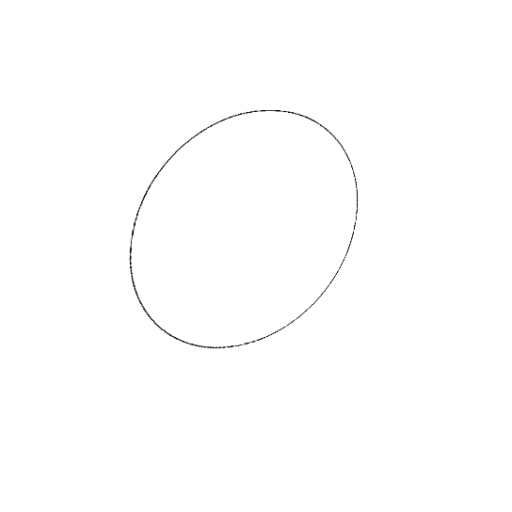
Crossing number: 0